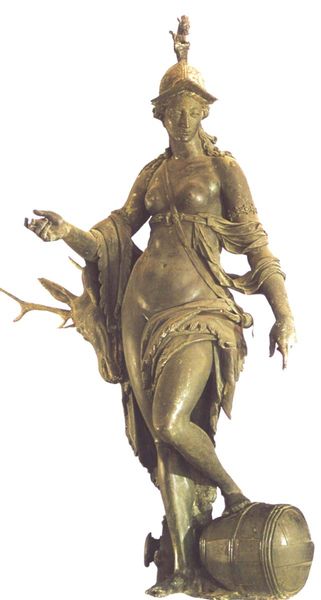
Titel: Personifikation der Bavaria, Tellus Bavarica
Künstler: Hubert Gerhard
Standort: München, Schloss Nymphenburg (EU - D - B)
Schlagwörter: akt, hand, nackt, umhang, braun, brust, busen, frau, geste, gürtel, tuch, arm, arme, stehen, stein, hände, figur, haare, kelch, tücher, borte, locken, krug, skulptur, statue, vase, kopfbedeckung, brüste, draperie, metall, bauch, bronze, kontrapost, plastik, zeigen, stola, barfuss, antike, gestik, helm, fass, göttin, jagd, rüstung, fisch, hirsch, reh, pokal, spielbein, standbein, geweih, kelche, urne, artemis, diana, jagdgöttin, standbild, bavaria, barbusig, finder, sklptur, dianae, serpentia